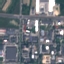
Land use / land cover: Industrial